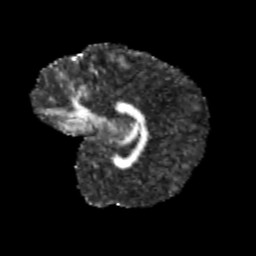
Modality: FA
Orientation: sagittal
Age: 13
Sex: female
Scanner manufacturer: siemens
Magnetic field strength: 3 T
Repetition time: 3.8 s
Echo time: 0.07 s